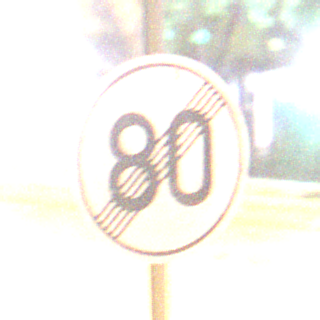
Verkehrszeichen: EndeGeschwindigkeit80
Umgebung: Outdoor, Suburban
Tageszeit: Night
Wetter: PartlyCloudy
Licht: Artificial
Jahreszeit: NotSpecified
Kontrast: HighContrast